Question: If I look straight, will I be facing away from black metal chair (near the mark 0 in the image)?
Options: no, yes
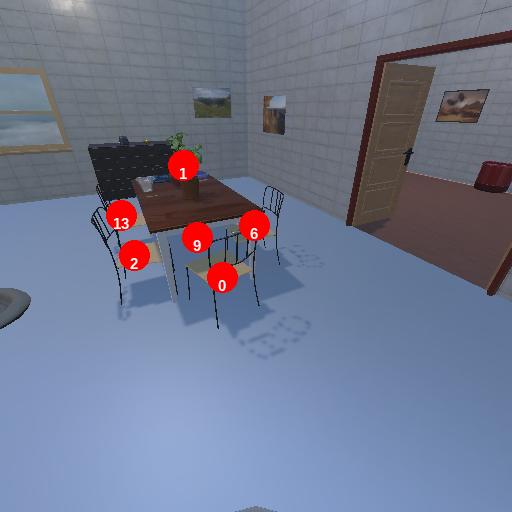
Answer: no